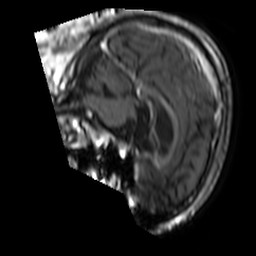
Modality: T1w
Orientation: sagittal
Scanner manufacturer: philips
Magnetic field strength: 1.5 T
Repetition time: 0.02 s
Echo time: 0.004605 s